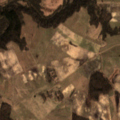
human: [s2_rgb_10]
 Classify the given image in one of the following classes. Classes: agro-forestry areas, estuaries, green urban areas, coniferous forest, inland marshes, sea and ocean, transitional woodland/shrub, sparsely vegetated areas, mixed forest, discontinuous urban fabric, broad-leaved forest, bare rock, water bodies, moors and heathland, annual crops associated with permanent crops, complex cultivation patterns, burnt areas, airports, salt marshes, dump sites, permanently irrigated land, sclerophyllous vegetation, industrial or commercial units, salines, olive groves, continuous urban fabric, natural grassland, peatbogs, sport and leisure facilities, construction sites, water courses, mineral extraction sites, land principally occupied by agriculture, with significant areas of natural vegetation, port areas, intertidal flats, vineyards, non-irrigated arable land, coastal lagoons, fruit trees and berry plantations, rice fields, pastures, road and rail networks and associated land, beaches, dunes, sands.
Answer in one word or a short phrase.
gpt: non-irrigated arable land, land principally occupied by agriculture, with significant areas of natural vegetation, broad-leaved forest